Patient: sex M, age 60
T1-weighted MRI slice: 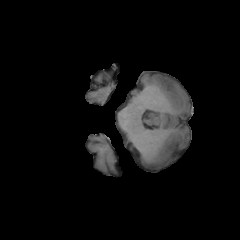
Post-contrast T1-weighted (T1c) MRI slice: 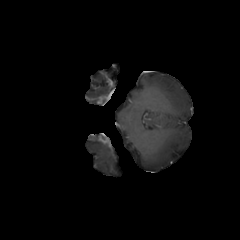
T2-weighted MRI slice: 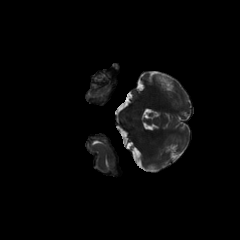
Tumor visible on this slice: no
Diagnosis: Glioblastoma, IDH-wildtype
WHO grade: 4